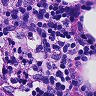
Metastatic tissue present: no